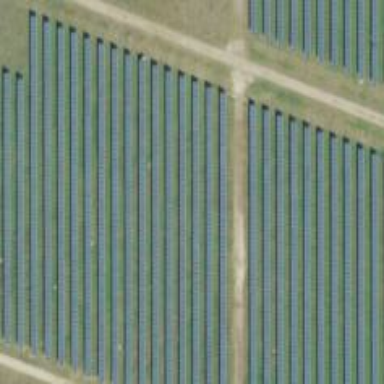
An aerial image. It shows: Solar power generator using photovoltaic panels.